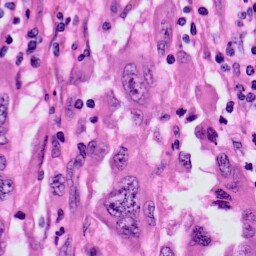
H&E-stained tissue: Skin